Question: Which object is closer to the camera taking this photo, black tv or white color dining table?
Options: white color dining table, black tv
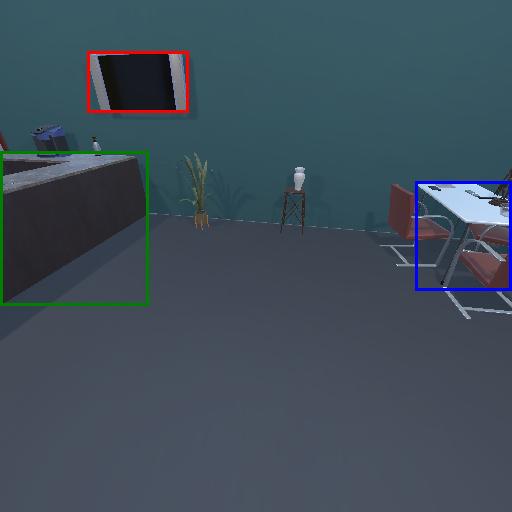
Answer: white color dining table